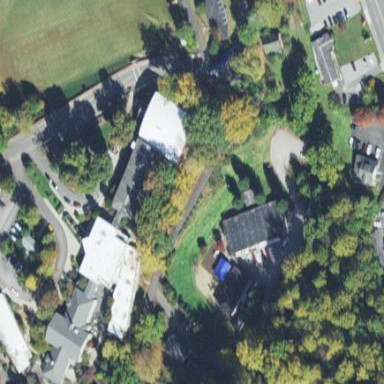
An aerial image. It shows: School building.